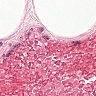
Metastatic tissue present: no